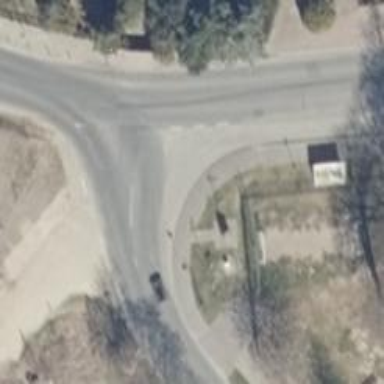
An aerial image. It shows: Road with "give way" sign.